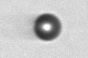
Label: bead